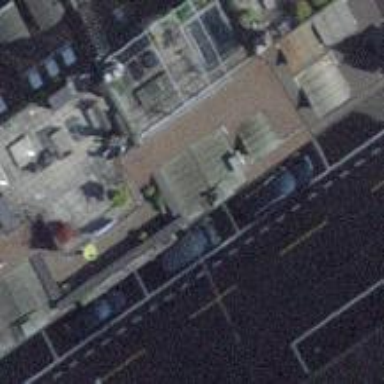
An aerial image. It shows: Shop selling clothes.